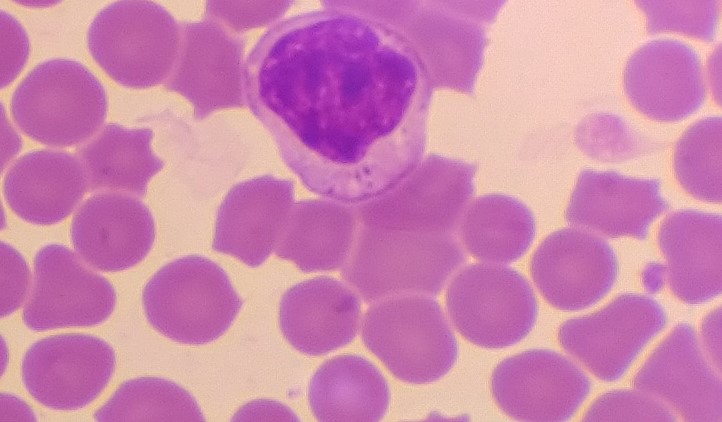
White blood cell type: Lymphocyte